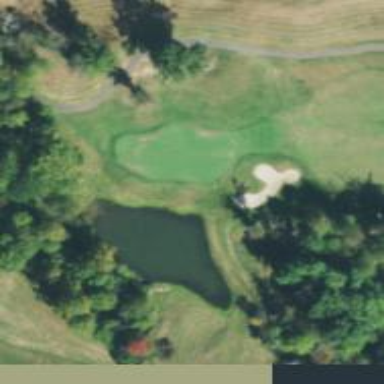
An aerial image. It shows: Golf hole.